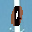
Label: 0